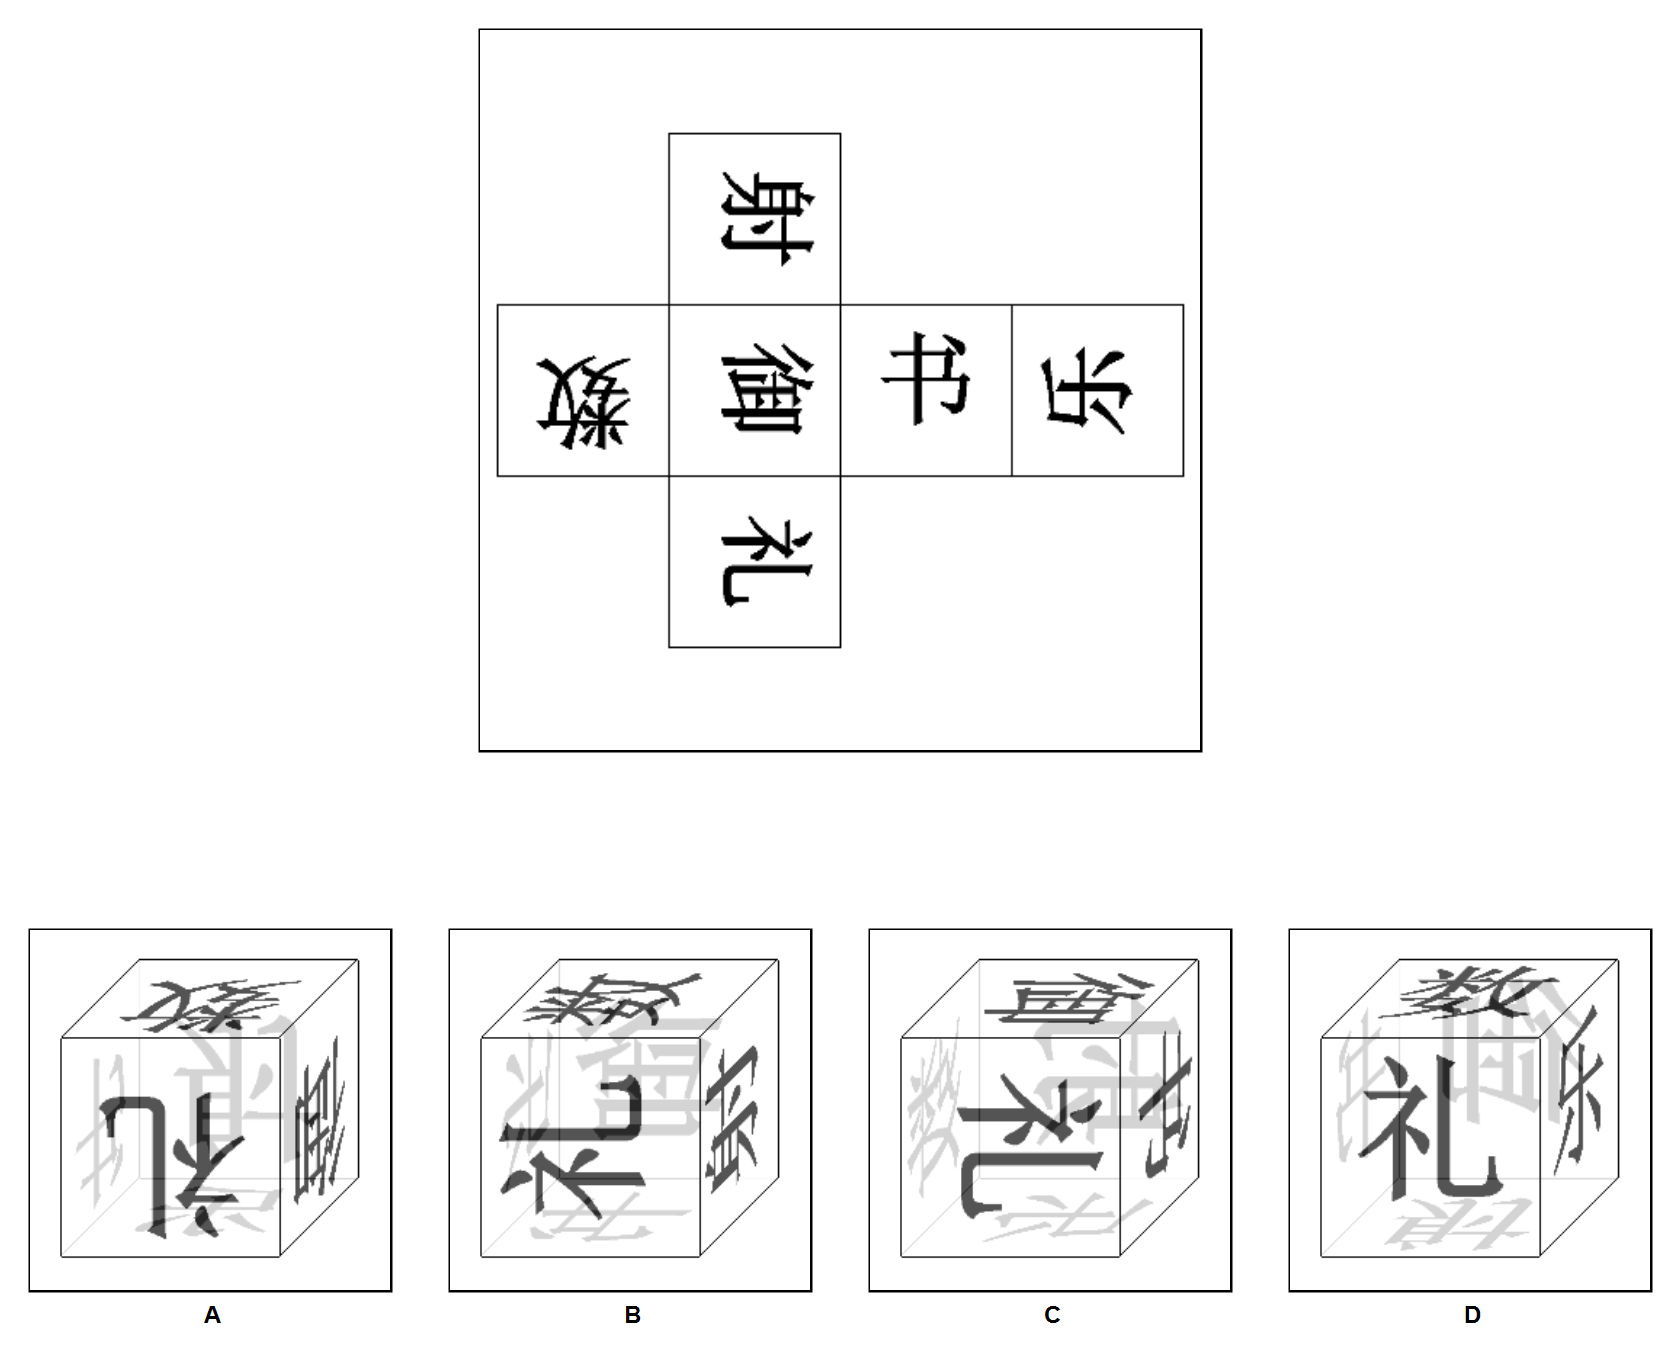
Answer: C